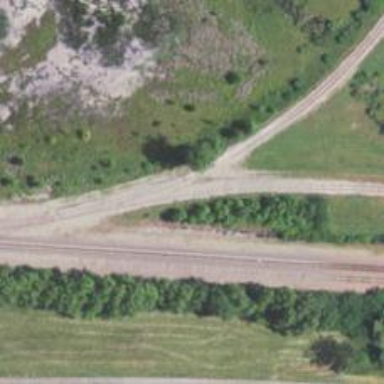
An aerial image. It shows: Railway spur service.